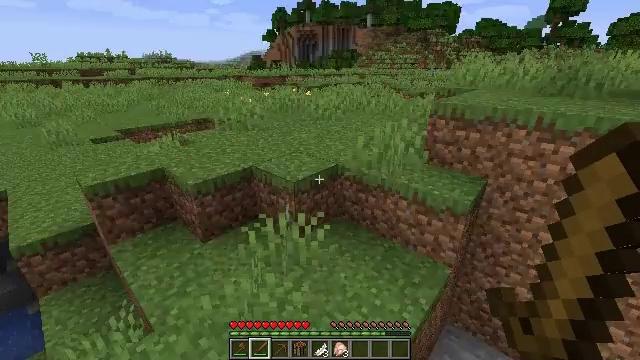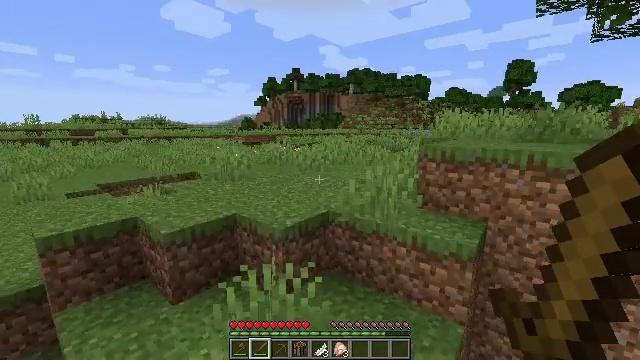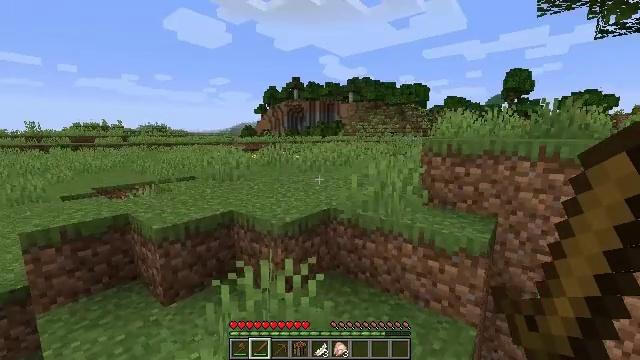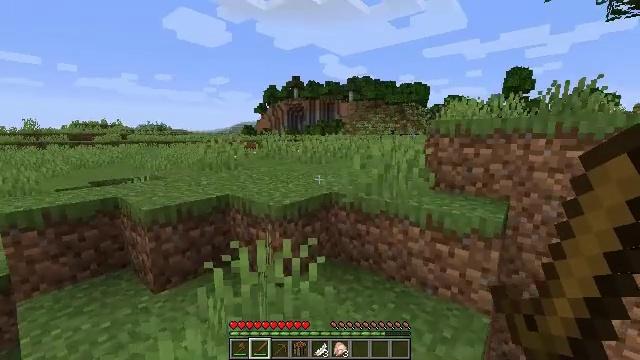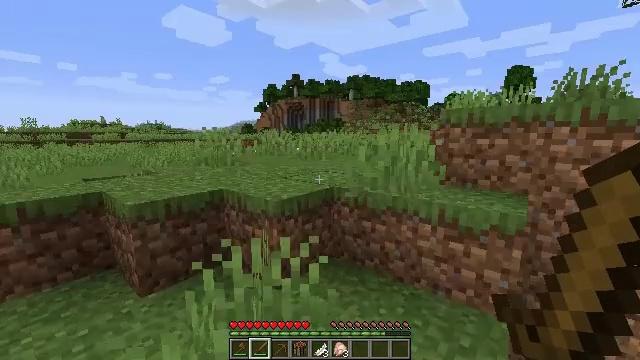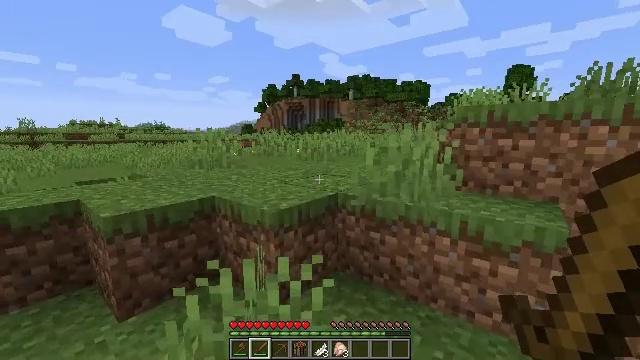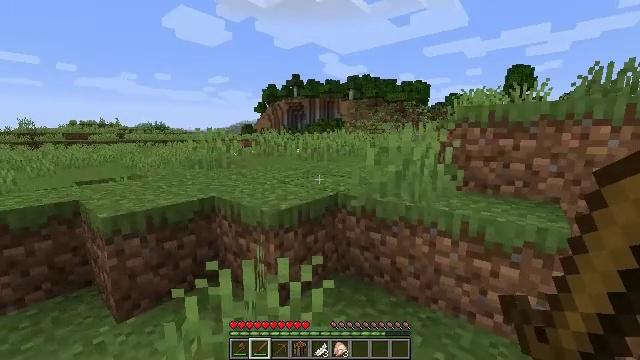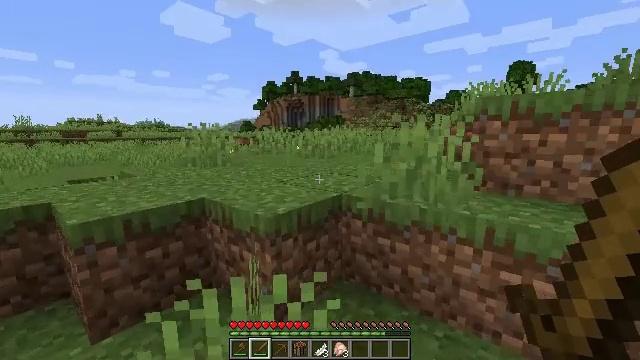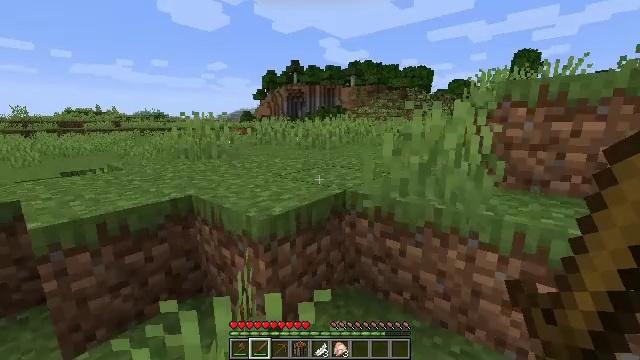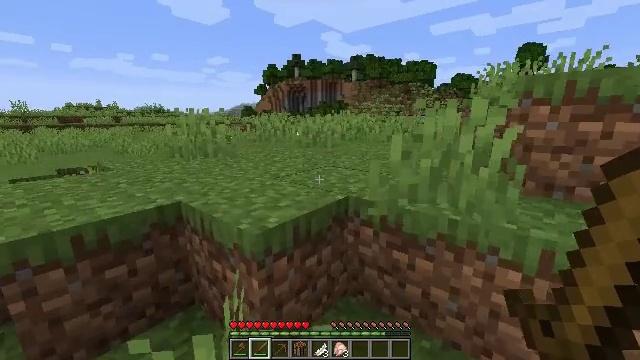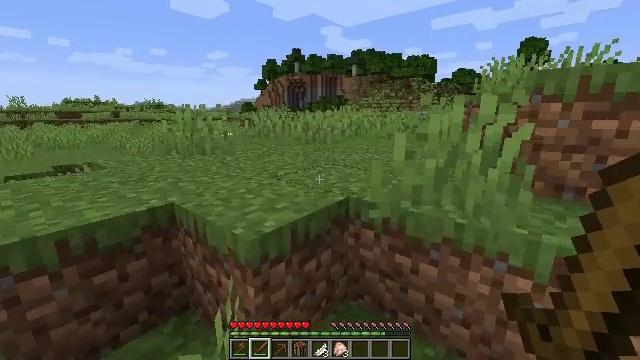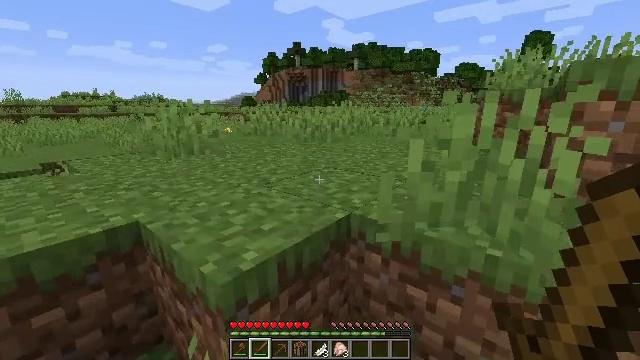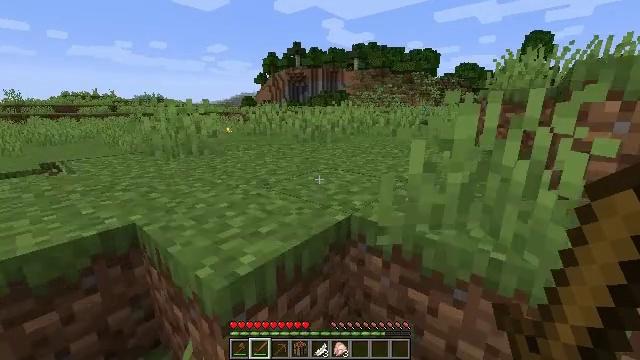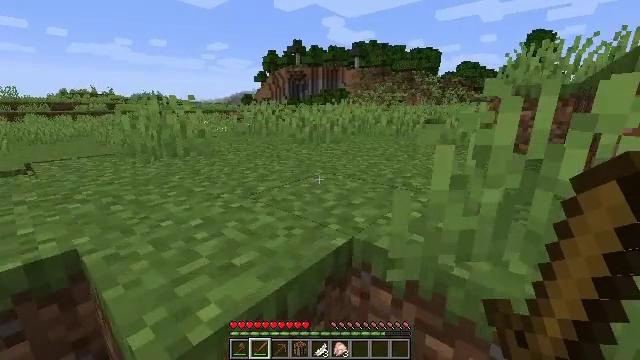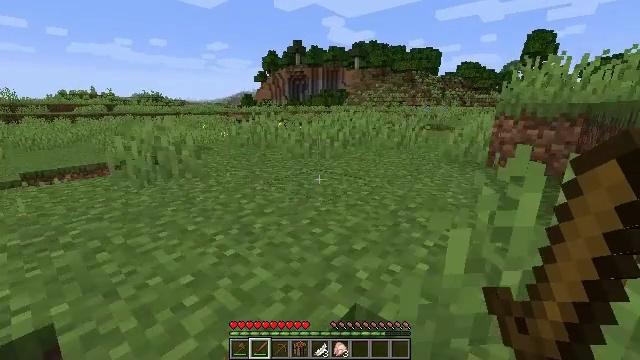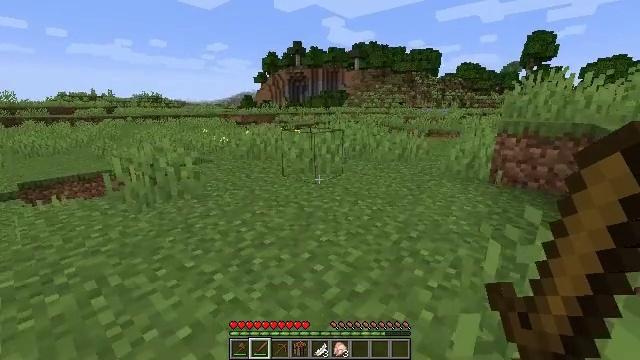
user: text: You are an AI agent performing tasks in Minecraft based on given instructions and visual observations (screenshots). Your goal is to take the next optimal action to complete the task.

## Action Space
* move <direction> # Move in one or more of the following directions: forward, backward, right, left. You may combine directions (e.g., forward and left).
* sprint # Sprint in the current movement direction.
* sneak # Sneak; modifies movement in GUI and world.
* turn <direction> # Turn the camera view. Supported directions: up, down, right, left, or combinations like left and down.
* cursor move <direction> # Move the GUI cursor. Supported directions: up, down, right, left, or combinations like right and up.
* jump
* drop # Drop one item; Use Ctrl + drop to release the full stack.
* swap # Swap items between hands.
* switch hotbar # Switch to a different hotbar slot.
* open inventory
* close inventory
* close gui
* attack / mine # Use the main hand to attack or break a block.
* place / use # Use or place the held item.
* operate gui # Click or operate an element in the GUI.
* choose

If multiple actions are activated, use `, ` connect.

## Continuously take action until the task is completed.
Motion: motion action
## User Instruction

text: Hunt a chicken.
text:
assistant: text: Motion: move forward, turn right and up
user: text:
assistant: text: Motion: move forward, turn up
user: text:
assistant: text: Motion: move forward
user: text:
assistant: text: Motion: move forward
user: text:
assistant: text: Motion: move forward
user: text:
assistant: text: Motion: move forward
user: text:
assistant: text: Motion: move forward
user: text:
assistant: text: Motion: move forward, turn down
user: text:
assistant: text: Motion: move forward
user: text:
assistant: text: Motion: move forward
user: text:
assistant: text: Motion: move forward, turn down
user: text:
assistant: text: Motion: move forward
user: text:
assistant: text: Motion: move forward
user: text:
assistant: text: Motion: move forward, jump
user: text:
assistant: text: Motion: move forward, jump
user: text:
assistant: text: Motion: move forward, jump
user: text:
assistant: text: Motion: move forward, jump
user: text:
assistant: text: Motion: move forward
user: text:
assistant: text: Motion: move forward
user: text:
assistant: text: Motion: move forward
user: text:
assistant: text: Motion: move forward
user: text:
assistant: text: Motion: move forward
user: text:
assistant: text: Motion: move forward
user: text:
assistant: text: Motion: move forward, turn left and down
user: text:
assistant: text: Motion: move forward, turn left and down
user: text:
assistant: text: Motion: move forward, turn left and down
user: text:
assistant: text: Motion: move forward, turn left
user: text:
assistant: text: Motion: move forward and move right
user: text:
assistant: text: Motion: move forward and move right
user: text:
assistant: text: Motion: move forward and move right